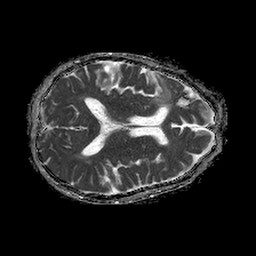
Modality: ADC
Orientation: axial
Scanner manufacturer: philips
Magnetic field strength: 1.5 T
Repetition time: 4.6 s
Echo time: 0.08517 s